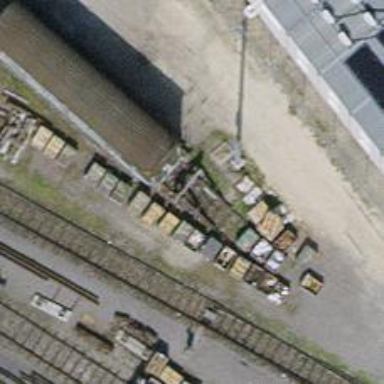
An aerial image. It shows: Railway buffer stop.